Question:
my point is to make something like left window, but it ended up as what you can see in right photo. 3 div with the same css code, but they have different height.
'''
span div {
background: #262626;
height: 1.5px;
width: 20px;
margin-top: 6px;
border-radius: 15%;
}
'''
'''
<span>
<div></div>
<div></div>
<div></div>
</span>
'''
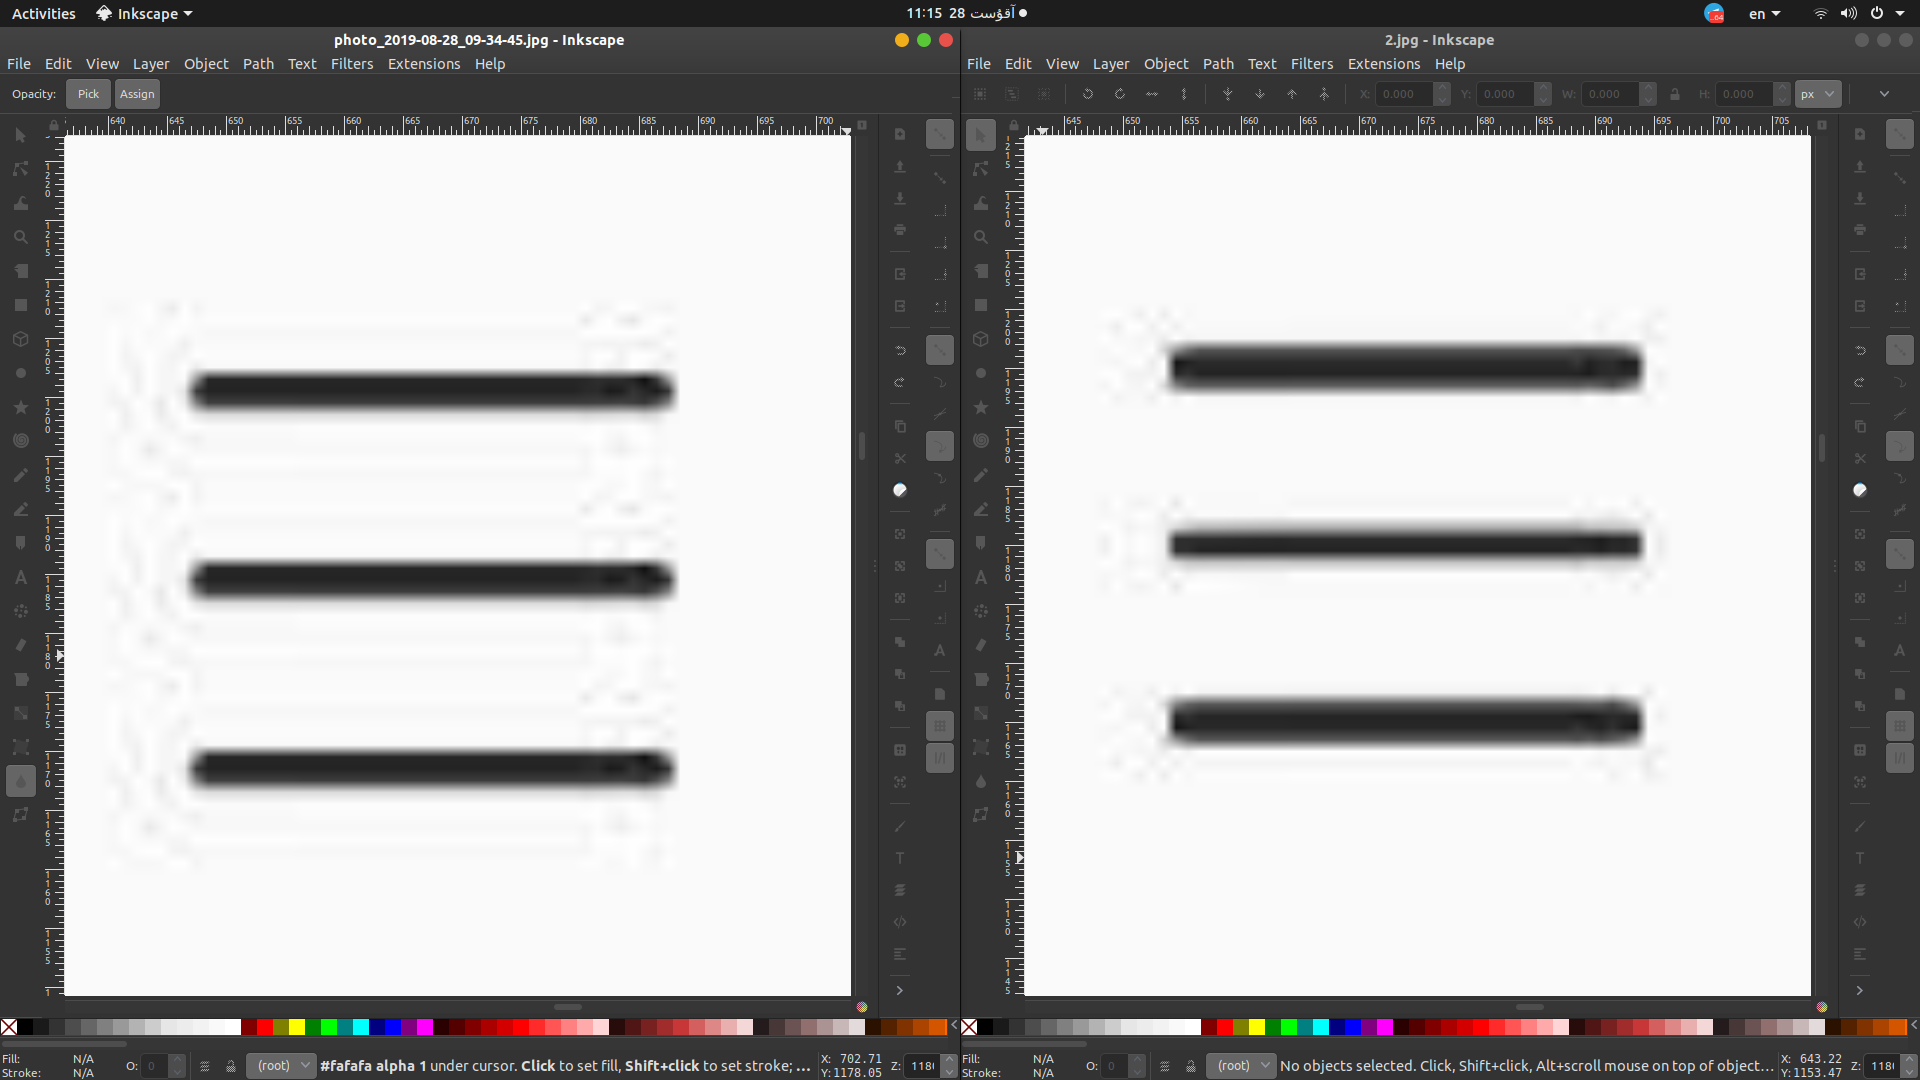
Answer: You are using fractional values in 'px' unit for height. change it to integer value. It will work.
'''
span div {
background: #262626;
height: 2px;
width: 200px;
margin-top: 6px;
border-radius: 15%;
}
'''
'''
<span>
<div></div>
<div></div>
<div></div>
</span>
'''
AFAIK fractional pixels or sub-pixels are rounded or considered differently in different browsers. In chrome, it should display these 'divs' with equal height. but it may vary according to screen size.
Run the below snippet and try to 'zoom-in' the screen, you will see at some point these 'divs' are having equal 'height'. But at another zoom levels 'divs' will display with uneqaul heights.
More info: <URL>
'''
span div {
background: #262626;
height: 1.5px;
width: 100px;
margin-top: 6px;
border-radius: 15%;
}
'''
'''
<span>
<div></div>
<div></div>
<div></div>
</span>
'''